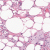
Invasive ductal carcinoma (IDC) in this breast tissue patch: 0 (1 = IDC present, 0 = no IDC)